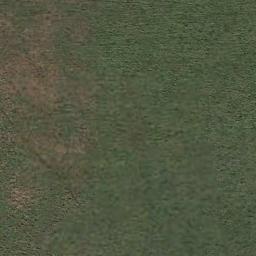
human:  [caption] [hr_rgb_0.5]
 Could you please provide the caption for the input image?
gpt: This meadow has different sparsity in different places .

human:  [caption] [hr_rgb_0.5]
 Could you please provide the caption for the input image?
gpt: There is no grass in some parts of the meadow .

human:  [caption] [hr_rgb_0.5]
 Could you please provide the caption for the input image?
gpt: There are several yellow lines on the grass .

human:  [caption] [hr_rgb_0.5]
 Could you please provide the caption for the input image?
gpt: The meadow is consist of green grass and dry grass .

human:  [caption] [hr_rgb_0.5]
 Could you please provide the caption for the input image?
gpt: A sparse meadow with some grass .